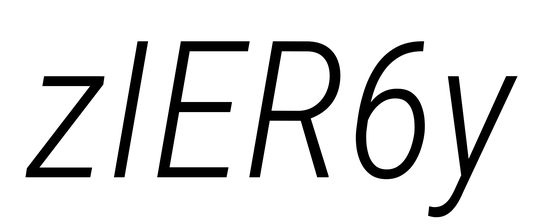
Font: Roboto-Italic_Condensed_Light_Italic